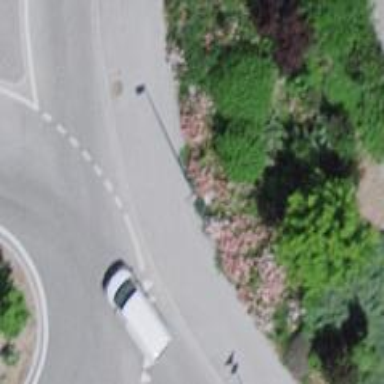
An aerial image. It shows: Unclassified road leading to roundabout junction.